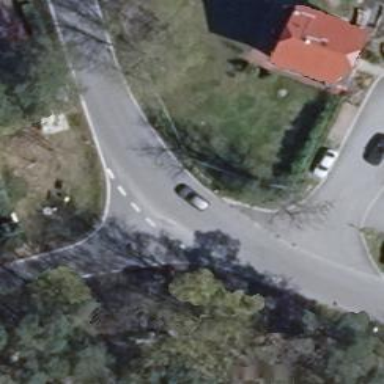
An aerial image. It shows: Asphalt road classified as tertiary.